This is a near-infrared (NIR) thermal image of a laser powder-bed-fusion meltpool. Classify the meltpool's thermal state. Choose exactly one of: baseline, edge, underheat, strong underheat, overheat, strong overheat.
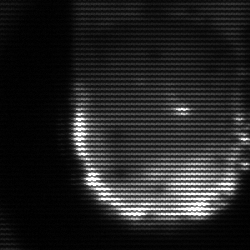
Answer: baseline